Field crop: maize
Growth stage: 2
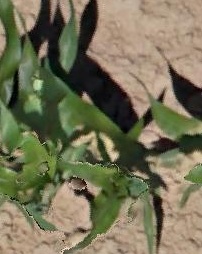
Species: maize